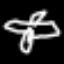
Label: airplane